Question: ,
The Question:
I have 5 activities in my app;
I want to make them behavior like this :

What I tried:
A -> C (create new one)
'''
Intent intent = new Intent(getApplicationContext(),
C.class);
startActivity(intent);
'''
A -> B (create new one)
'''
Intent intent = new Intent(getApplicationContext(),
B.class);
intent.setFlags(Intent.FLAG_ACTIVITY_SINGLE_TOP);
startActivity(intent);
'''
B -> C (create new one)
'''
Intent intent = new Intent(getApplicationContext(),
C.class);
startActivity(intent);
'''
C -> D ()
'''
Intent intent = new Intent(getApplicationContext(),
D.class);
intent.setFlags(Intent.FLAG_ACTIVITY_REORDER_TO_FRONT);
startActivity(intent);
'''
C -> E ()
'''
Intent intent = new Intent(getApplicationContext(), E.class);
intent.setFlags(Intent.FLAG_ACTIVITY_REORDER_TO_FRONT);
startActivity(intent);
'''
D -> C ()
'''
@Override
public void onBackPressed() {
Intent i = new Intent(getApplicationContext(), C.class);
i.setFlags(Intent.FLAG_ACTIVITY_REORDER_TO_FRONT);
this.overridePendingTransition(R.anim.right_to_left_a,
R.anim.right_to_left_b);
startActivity(i);
}
'''
E -> C ()
'''
@Override
public void onBackPressed() {
Intent i = new Intent(getApplicationContext(), C.class);
i.setFlags(Intent.FLAG_ACTIVITY_REORDER_TO_FRONT);
this.overridePendingTransition(R.anim.right_to_left_a,
R.anim.right_to_left_b);
startActivity(i);
}
'''
This is not working because the activities in stack are not arranged correct.
'''
A->B when a button pressed,create new B
B->A when back key pressed,finish B
A->C when a button pressed,create new C
C->A when back key pressed,finish C
B->C when a button pressed,create new C
C->B when back key pressed,finish C
C->E when a button pressed,create new E if not exist otherwise use existing one
E->C when back key pressed,use existing one
C->D when a button pressed,create new D if not exist otherwise use existing one
D->C when back key pressed,use existing one
'''
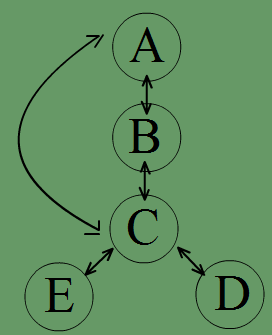
Answer: A to B To C. In C you press back button by default will goto B by calling finish().Activity C is popped from the stack an destroyed. The previous activity in the stack is B that takes focus. This is the default functionality.
Since you asked how to clear backstack , you can use the below
Say in activity C press back button you need to goto A you can use the below.
'''
@Override
public boolean onKeyDown(int keyCode, KeyEvent event) {
if (keyCode == KeyEvent.KEYCODE_BACK) {
onBackPressed();
}
return super.onKeyDown(keyCode, event);
}
public void onBackPressed() {
Intent myIntent = new Intent(C.this, A.class);
myIntent.setFlags(Intent.FLAG_ACTIVITY_CLEAR_TOP); // clear back stack
startActivity(myIntent);
finish();
return;
}
'''